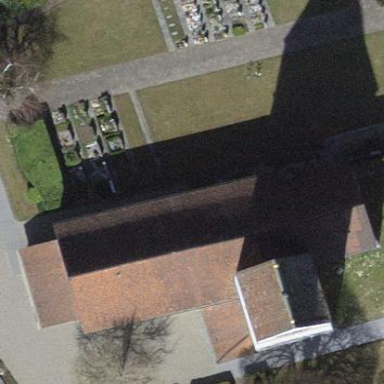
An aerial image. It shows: Church which is place of worship.